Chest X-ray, PA view. Patient: 58 years old, sex F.
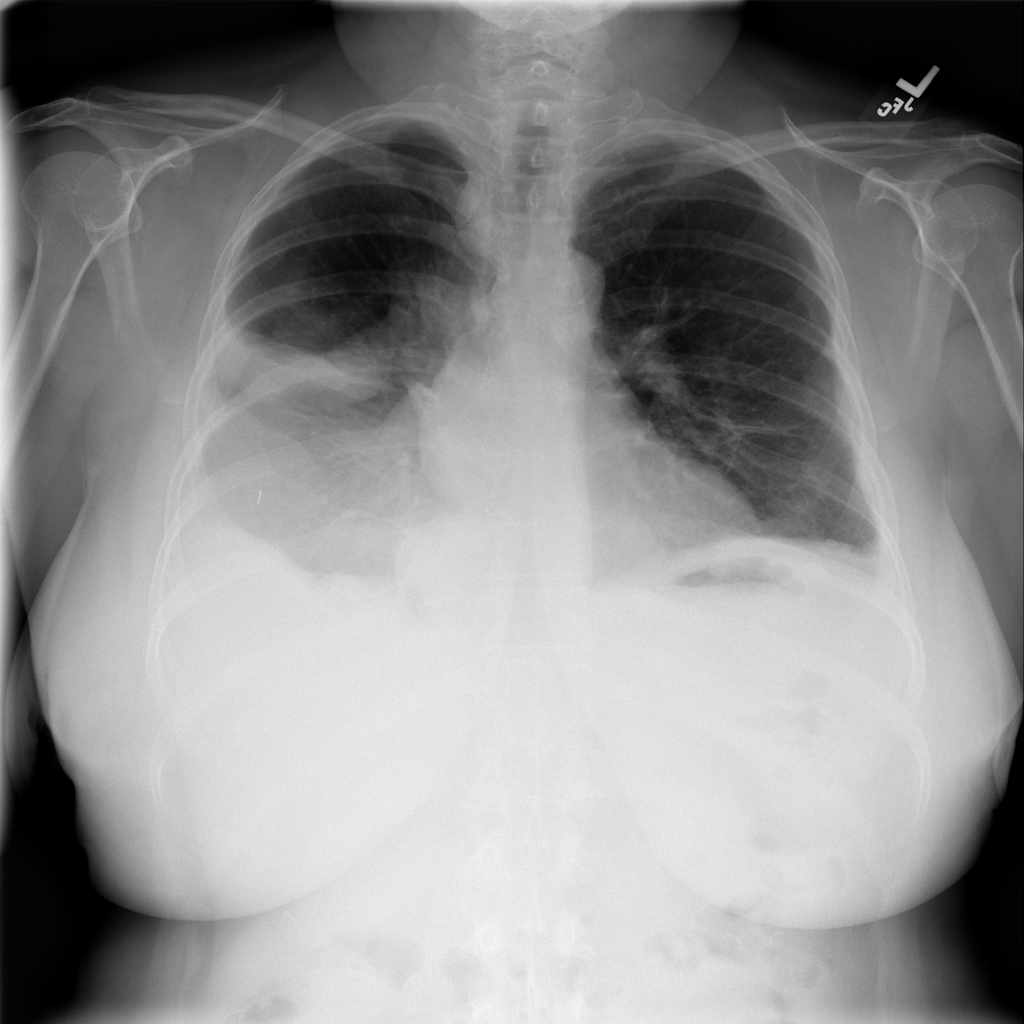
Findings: Effusion